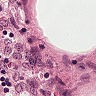
Metastatic tissue present: no